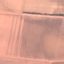
Land use / land cover: AnnualCrop